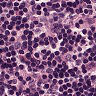
Metastatic tissue present: no